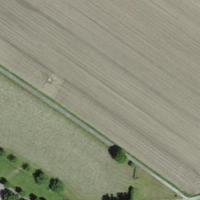
EUNIS habitat code: 52
Species observed at this site:
Rhamnus cathartica
Humulus lupulus
Helix pomatia